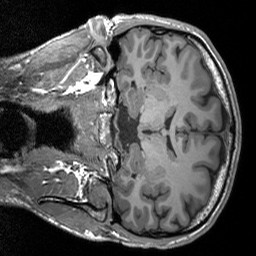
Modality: T1w
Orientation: coronal
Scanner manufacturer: siemens
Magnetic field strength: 3 T
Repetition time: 1.76 s
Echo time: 0.0022 s